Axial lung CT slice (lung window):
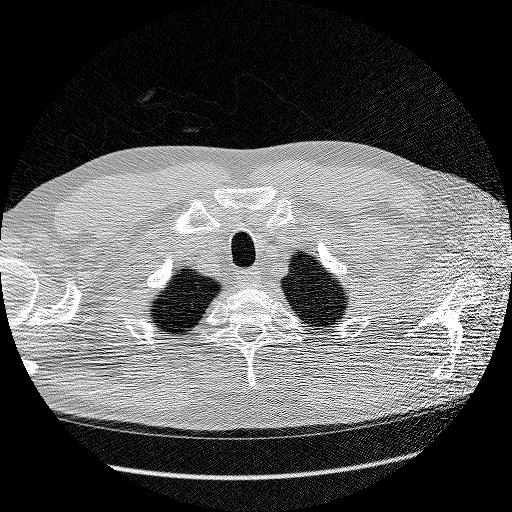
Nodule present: no